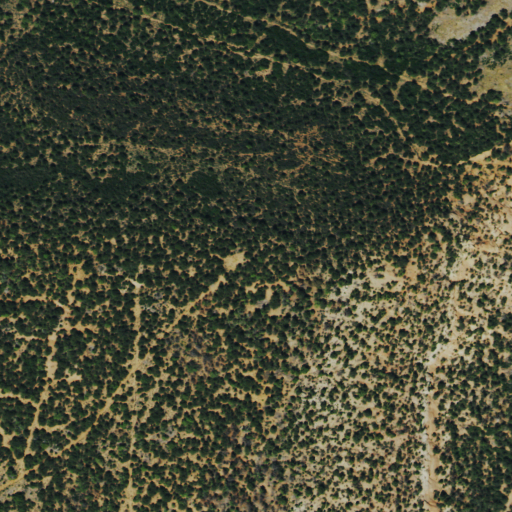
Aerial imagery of mountain in Colorado named Outlaw Mesa containing evergreen forest and deciduous forest